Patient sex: F
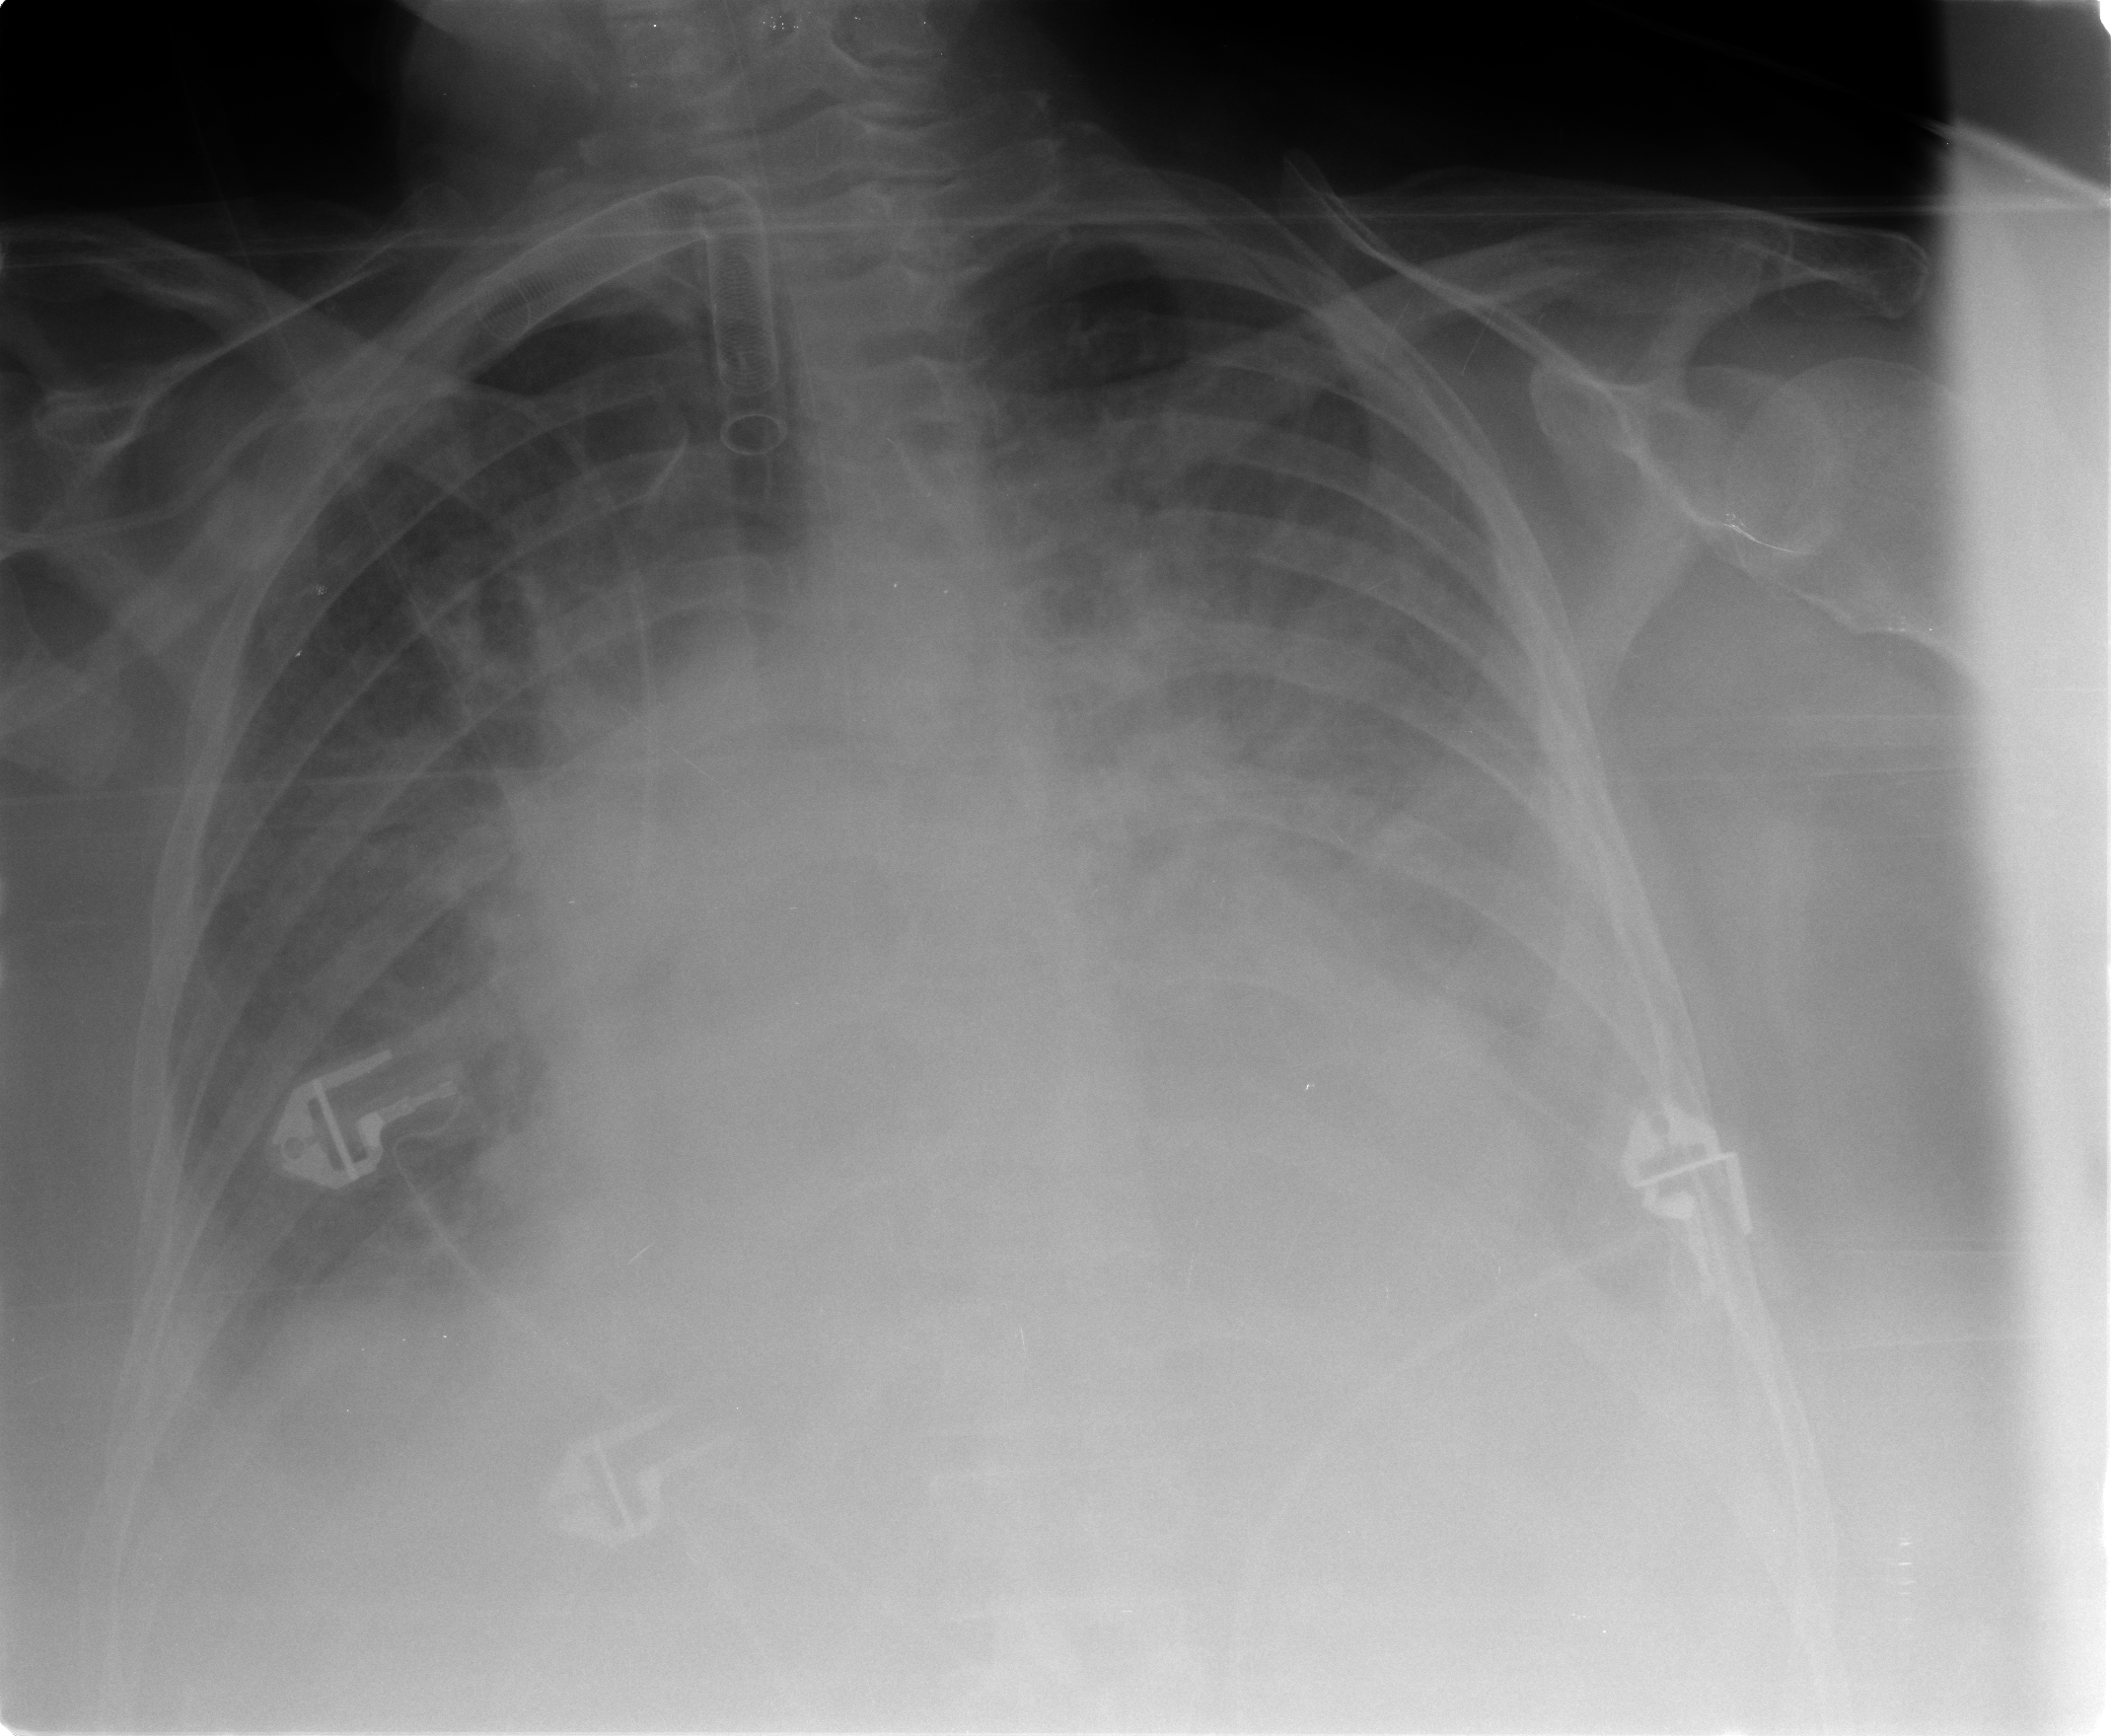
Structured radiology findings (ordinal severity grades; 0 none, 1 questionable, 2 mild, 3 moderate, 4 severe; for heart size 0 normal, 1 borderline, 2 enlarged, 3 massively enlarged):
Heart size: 3
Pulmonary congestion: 3
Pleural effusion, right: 2
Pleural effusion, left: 3
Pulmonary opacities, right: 3
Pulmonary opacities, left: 3
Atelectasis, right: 3
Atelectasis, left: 3